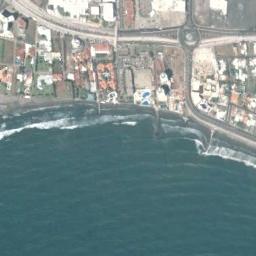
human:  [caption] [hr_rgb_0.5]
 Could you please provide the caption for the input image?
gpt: Many buildings scattered around the beach .

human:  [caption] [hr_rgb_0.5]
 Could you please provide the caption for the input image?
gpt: There are white waves near the beach .

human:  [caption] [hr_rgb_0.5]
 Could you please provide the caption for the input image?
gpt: Gray-blue water and gray coast with buildings .

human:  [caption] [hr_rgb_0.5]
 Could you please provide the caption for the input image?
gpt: The narrow beach with brown sand and the residential area beside .

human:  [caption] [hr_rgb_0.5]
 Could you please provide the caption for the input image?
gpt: Many buildings  are beside the beach .